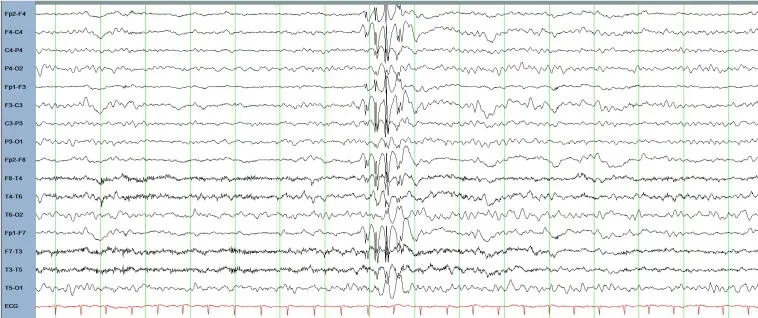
EEG of twin 1 age 16, bipolar montage in the awake state demonstrating a generalized fast spike-and-wave.
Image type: electrography (eeg)